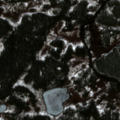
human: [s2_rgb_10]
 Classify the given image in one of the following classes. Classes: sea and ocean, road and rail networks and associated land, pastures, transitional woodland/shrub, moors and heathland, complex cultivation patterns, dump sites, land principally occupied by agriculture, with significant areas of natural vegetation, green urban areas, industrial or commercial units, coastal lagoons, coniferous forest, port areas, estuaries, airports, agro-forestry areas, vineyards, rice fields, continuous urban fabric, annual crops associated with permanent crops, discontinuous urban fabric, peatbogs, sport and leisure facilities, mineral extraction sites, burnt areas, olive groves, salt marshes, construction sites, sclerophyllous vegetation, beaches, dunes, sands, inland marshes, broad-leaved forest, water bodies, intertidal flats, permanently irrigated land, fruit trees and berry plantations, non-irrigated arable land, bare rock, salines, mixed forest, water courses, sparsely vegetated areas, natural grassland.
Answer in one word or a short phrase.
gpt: coniferous forest